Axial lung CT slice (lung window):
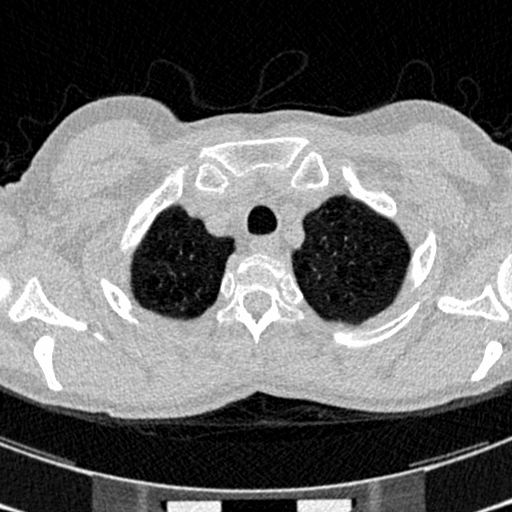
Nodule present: no